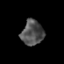
Tissue: prostate
Cell type: T cells
Senescence score: 0.3143
Nuclear area (px): 540
Mean DAPI intensity: 81.241